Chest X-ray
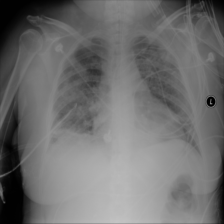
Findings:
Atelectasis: negative
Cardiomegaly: negative
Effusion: negative
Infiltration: positive
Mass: negative
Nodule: negative
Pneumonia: negative
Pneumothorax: negative
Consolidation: negative
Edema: negative
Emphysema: negative
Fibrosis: negative
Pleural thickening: negative
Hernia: negative